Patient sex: F
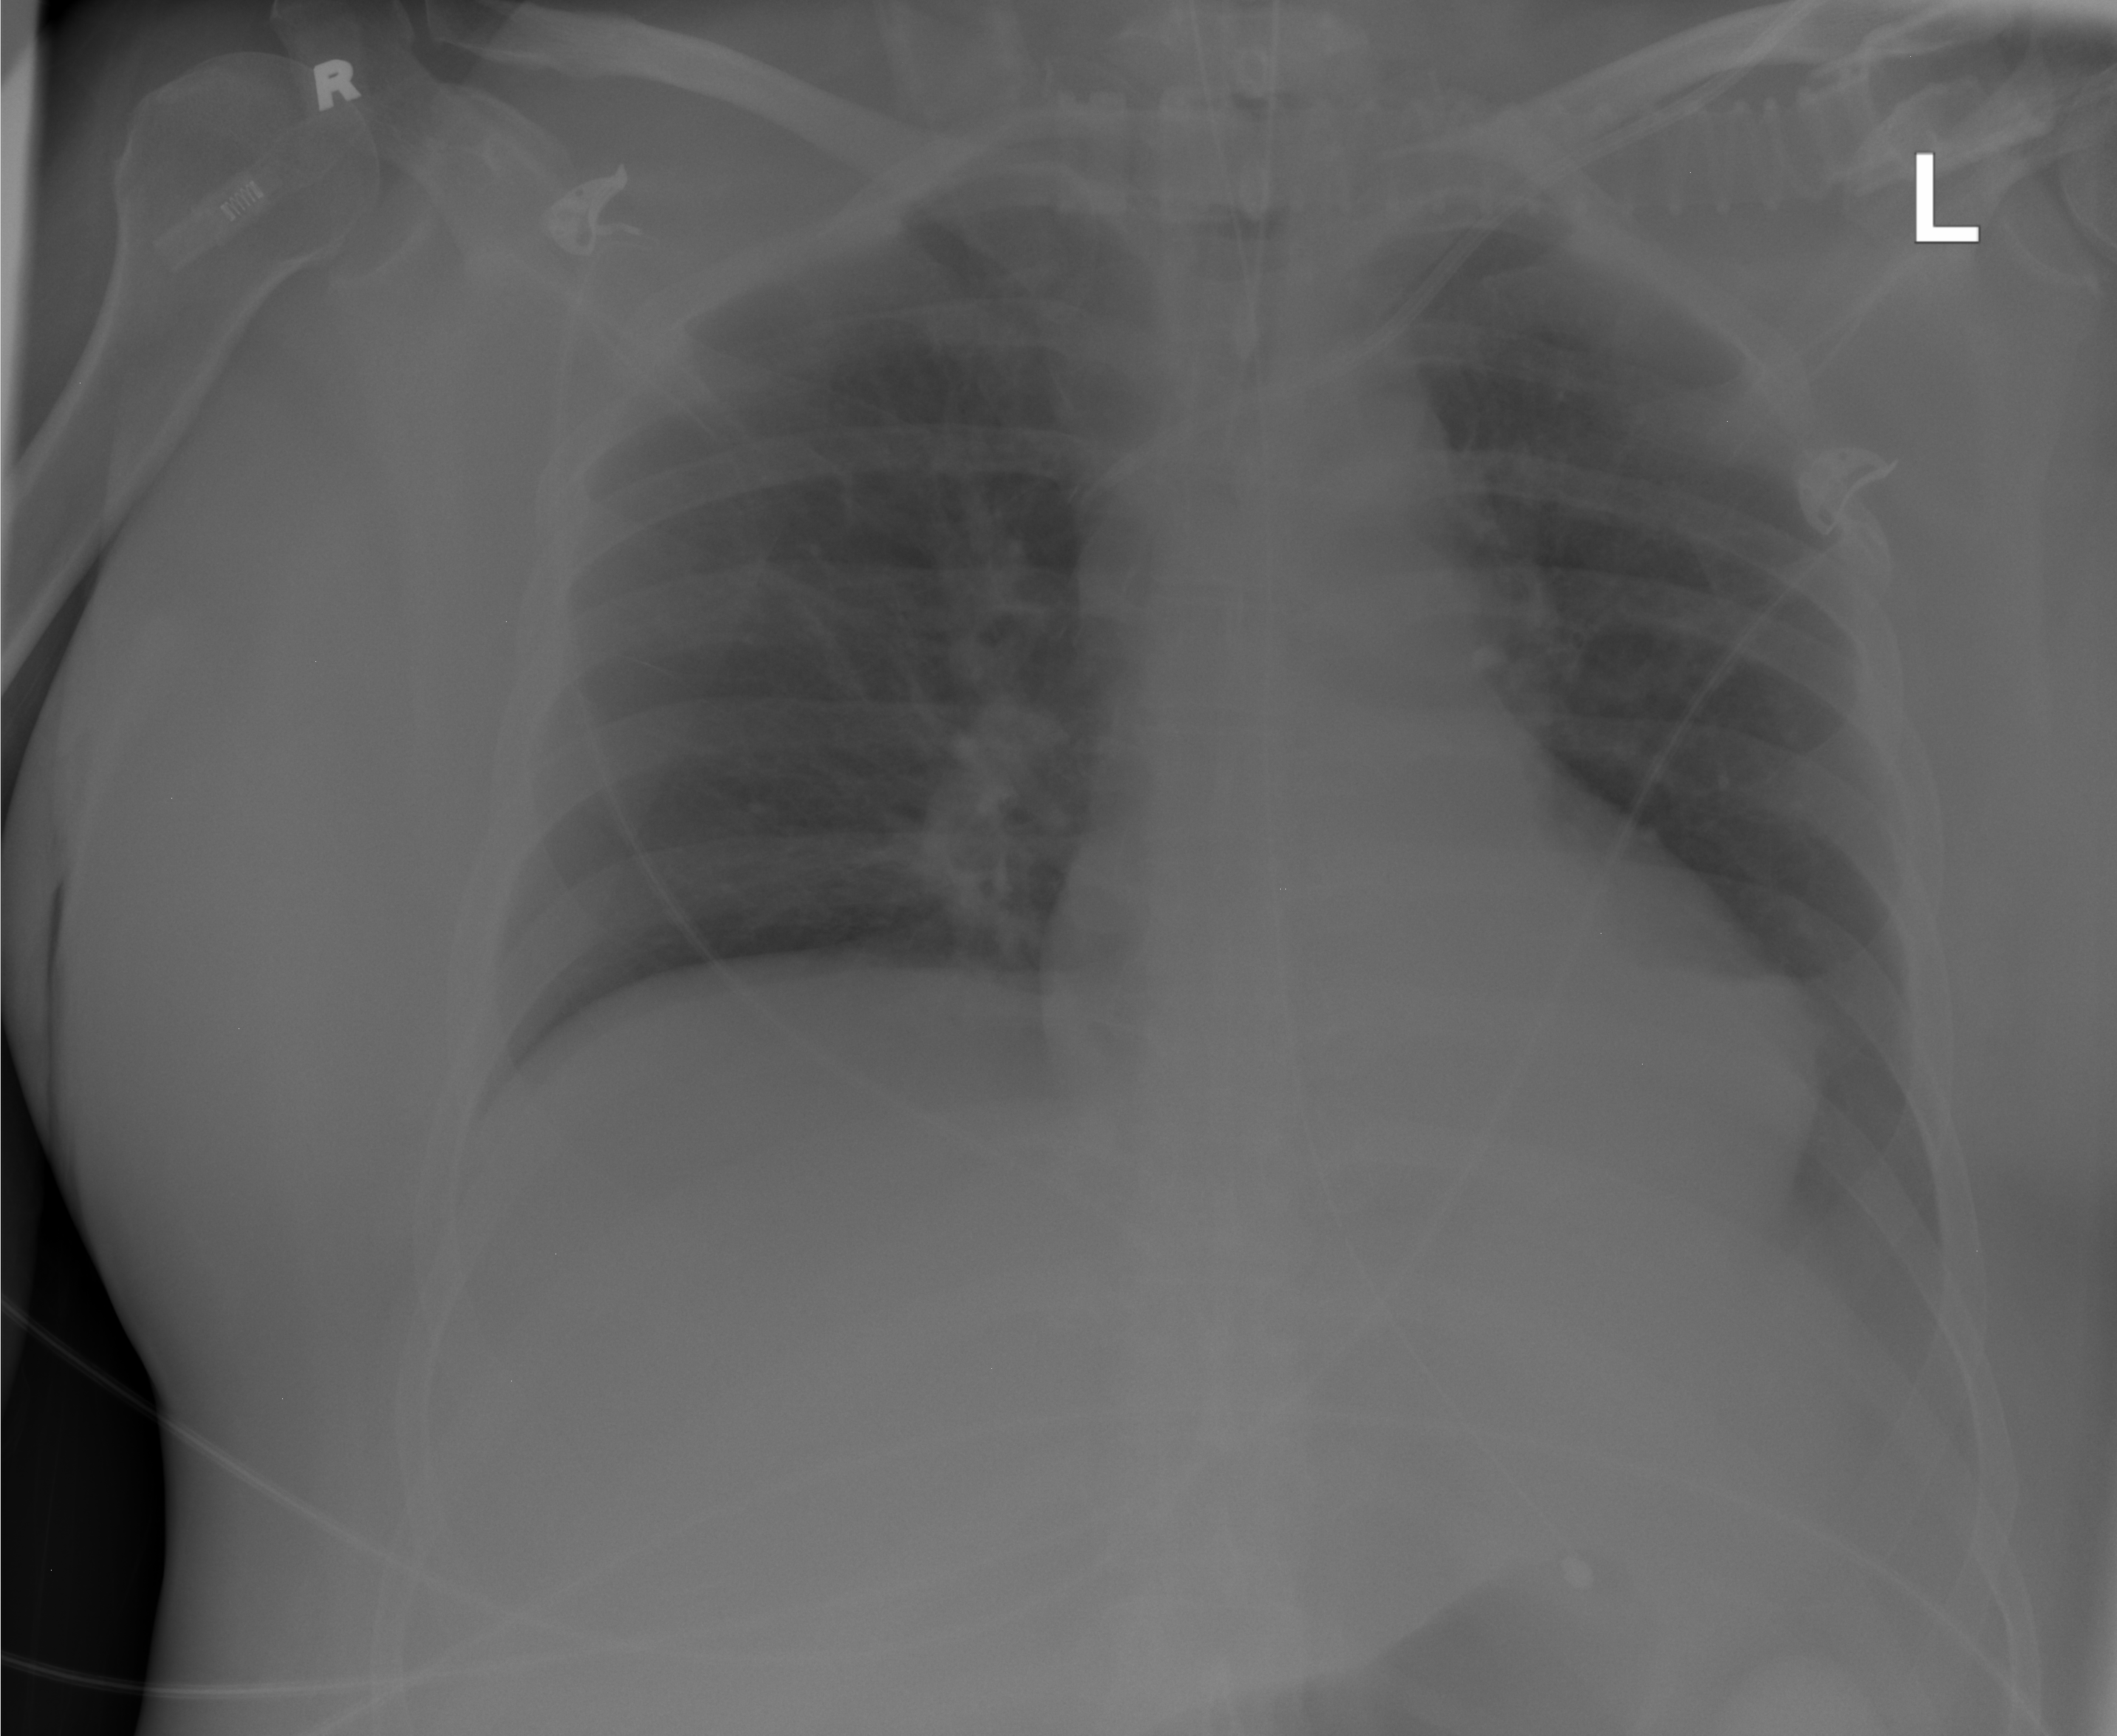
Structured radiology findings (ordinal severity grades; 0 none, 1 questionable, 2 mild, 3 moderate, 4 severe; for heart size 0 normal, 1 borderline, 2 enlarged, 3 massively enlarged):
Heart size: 0
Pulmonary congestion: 0
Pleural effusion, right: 0
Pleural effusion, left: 2
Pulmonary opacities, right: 0
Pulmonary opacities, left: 0
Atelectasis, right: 0
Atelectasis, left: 2